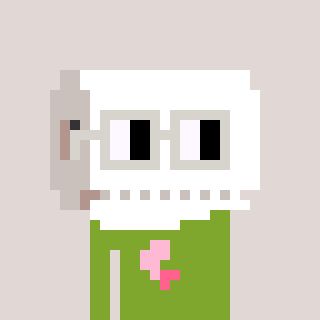
a pixel art character with square light gray glasses, a toiletpaper-full-shaped head and a slimegreen-colored body on a warm background